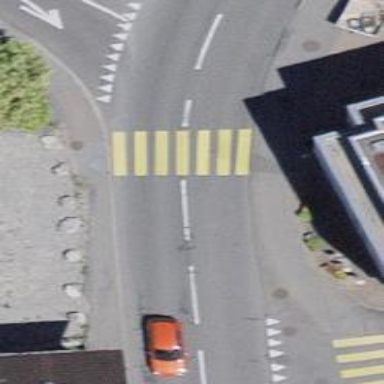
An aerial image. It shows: Zebra crossing on the road.